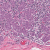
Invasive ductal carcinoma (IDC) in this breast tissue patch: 0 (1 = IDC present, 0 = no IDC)